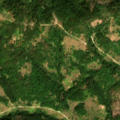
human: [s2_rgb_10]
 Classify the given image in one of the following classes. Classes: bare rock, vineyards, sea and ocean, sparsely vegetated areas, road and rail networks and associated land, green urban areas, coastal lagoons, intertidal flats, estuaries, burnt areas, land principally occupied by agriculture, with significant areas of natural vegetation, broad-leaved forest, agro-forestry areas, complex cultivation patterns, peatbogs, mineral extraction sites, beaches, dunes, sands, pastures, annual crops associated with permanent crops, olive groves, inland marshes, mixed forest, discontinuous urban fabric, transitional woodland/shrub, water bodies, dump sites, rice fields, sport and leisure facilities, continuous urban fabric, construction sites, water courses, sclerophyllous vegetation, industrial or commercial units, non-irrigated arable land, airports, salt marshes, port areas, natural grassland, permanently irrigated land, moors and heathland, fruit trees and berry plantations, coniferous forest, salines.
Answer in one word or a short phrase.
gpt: broad-leaved forest, natural grassland, transitional woodland/shrub